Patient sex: F
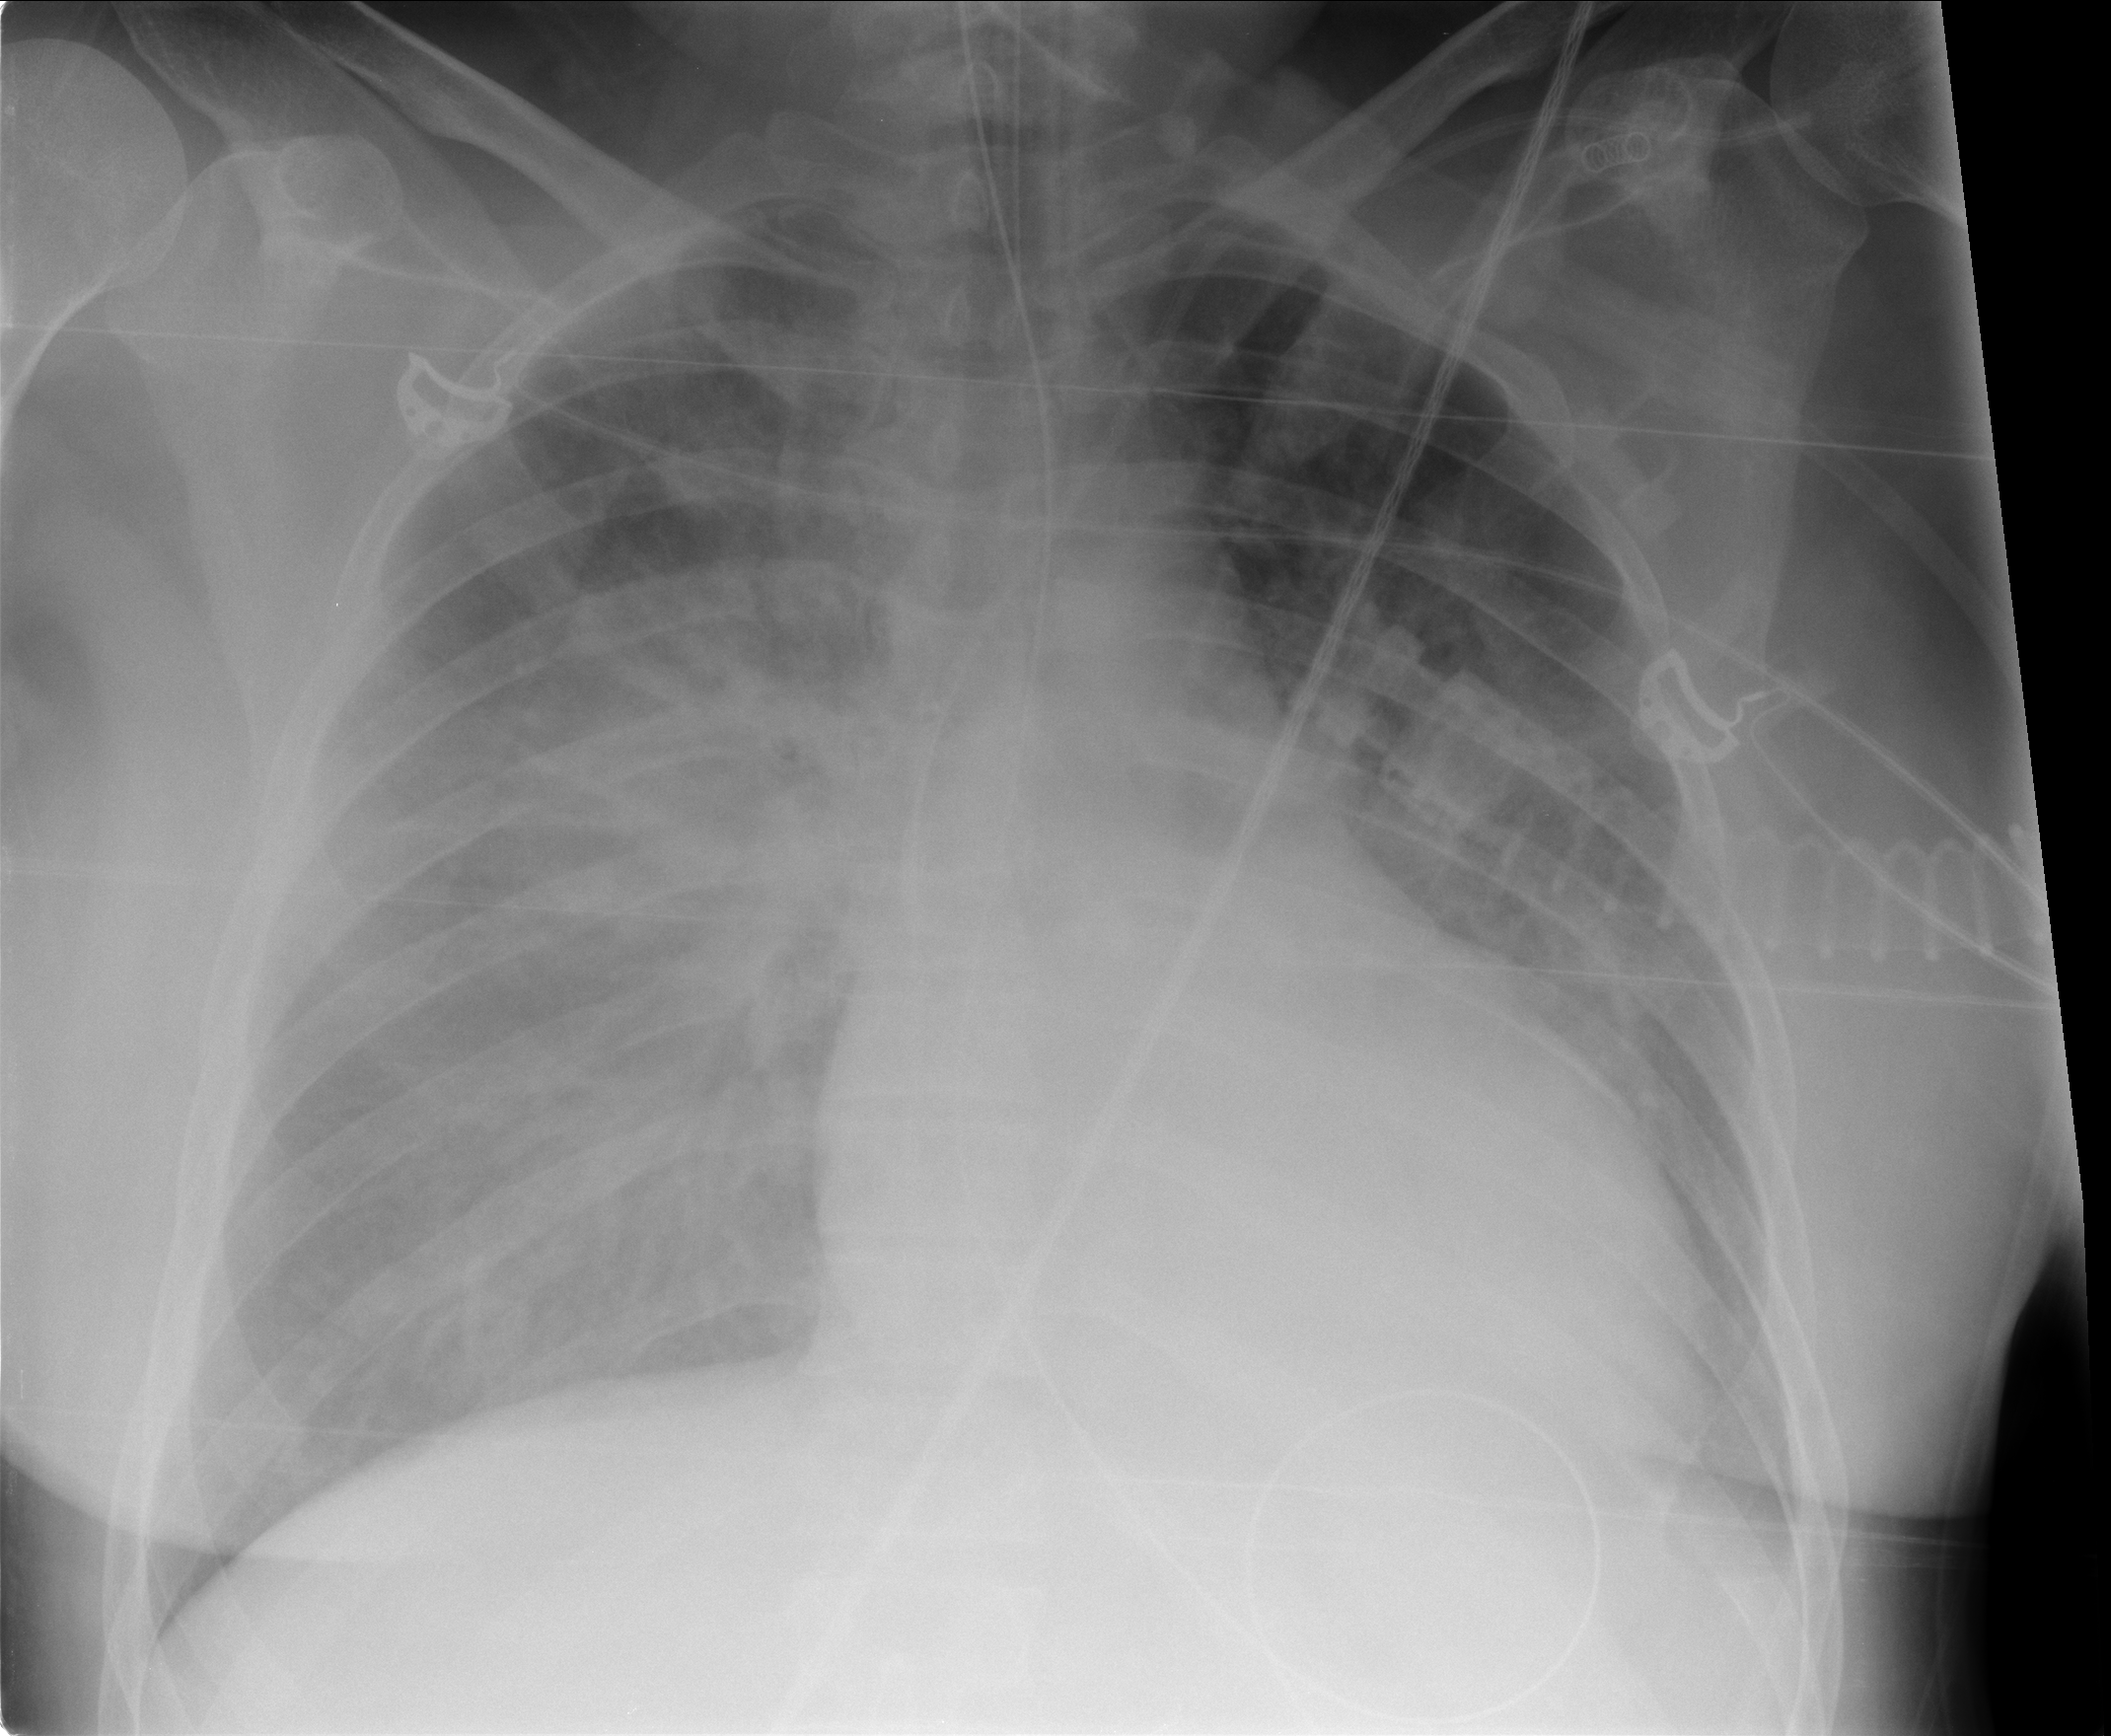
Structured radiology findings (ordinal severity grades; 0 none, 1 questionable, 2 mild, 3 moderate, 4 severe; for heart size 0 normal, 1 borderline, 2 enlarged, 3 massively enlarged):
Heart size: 0
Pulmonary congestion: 3
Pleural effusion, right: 0
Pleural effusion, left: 0
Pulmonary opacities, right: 3
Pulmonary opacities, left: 2
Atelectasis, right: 3
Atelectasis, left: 2